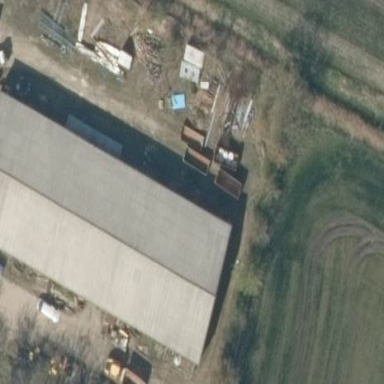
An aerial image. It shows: Building with gabled roof made of concrete. The roof is grey in color and oriented along the building.